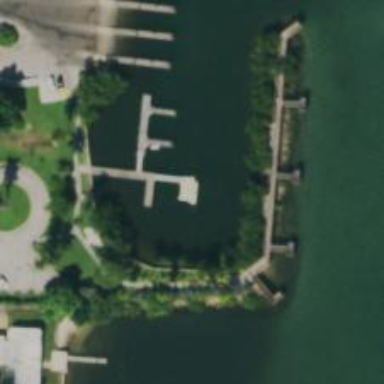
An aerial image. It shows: Slipway on leisure land used for launching kayaks.